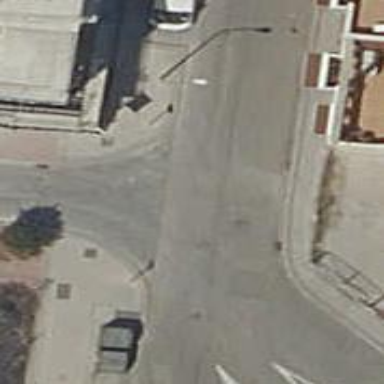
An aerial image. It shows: Asphalt road in living street.